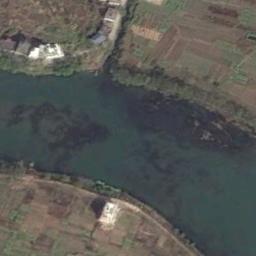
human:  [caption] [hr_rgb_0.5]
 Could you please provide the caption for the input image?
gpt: The river goes through bare and green farmland .

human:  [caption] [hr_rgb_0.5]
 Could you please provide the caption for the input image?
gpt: The dark green river goes through the farmland .

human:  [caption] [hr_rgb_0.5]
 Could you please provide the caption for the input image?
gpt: A broad blue-blue river curved like an arc, With green and tan mixed fields on both sides of the bank .

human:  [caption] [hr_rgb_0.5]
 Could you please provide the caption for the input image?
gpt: There are many trees around the river .

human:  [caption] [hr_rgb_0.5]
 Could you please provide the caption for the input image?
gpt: There are some brown farmlands near the river .